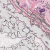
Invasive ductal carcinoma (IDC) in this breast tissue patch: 0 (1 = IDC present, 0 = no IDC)